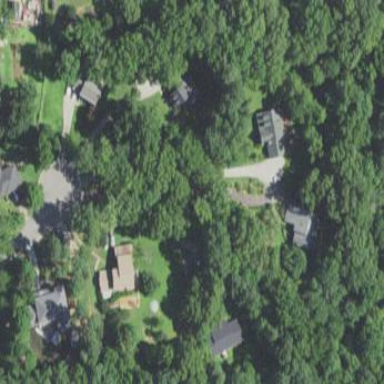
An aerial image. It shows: Residential area within neighborhood.